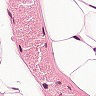
Metastatic tissue present: no